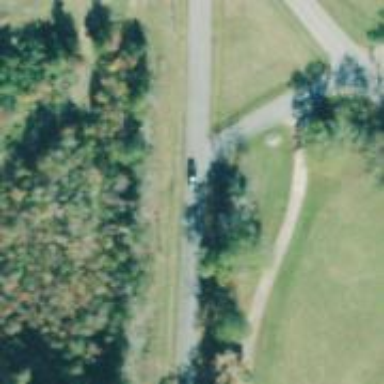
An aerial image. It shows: Unclassified road.